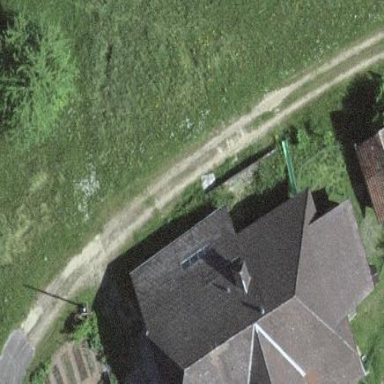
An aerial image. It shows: Farm building.